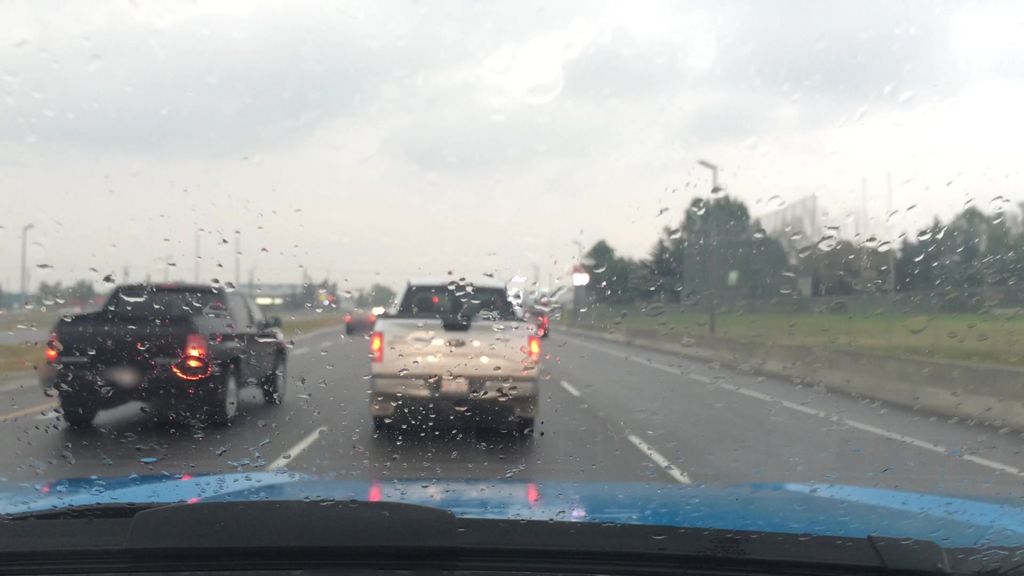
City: calgary